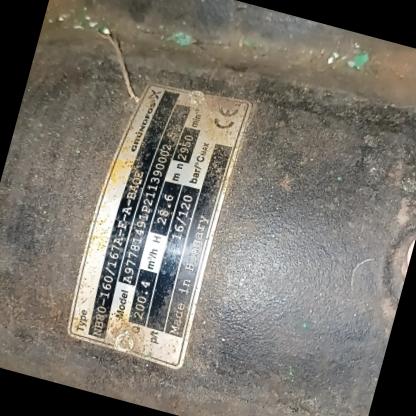
Klasa: tabliczka-znamionowa